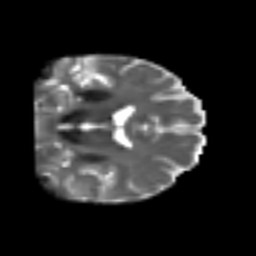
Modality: T2w
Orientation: coronal
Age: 53
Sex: male
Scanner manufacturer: siemens
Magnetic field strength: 3 T
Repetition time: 4.999 s
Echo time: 0.07946 s